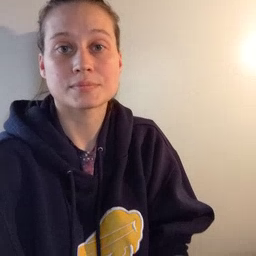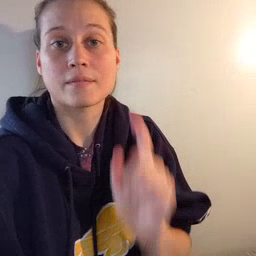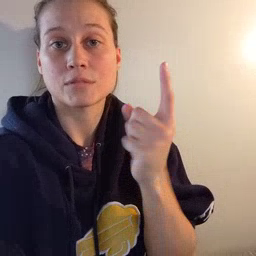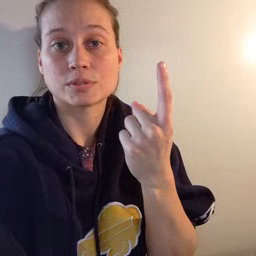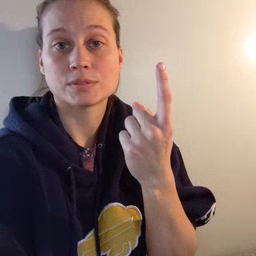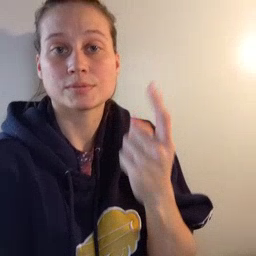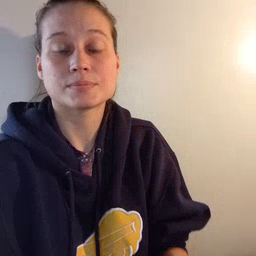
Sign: first